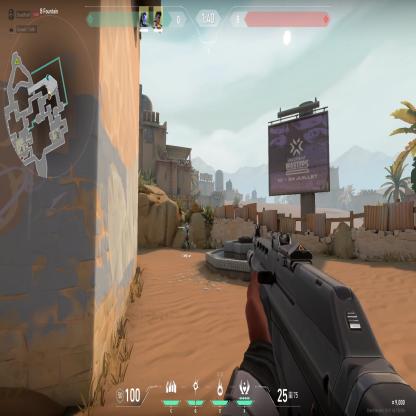
Label: teammate